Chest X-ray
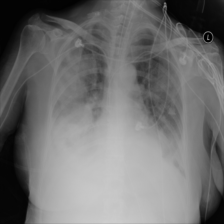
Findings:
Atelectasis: negative
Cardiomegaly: negative
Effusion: negative
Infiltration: negative
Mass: negative
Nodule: negative
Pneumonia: negative
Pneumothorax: negative
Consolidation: negative
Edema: negative
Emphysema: negative
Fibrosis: negative
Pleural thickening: negative
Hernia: negative